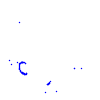
Particle: proton